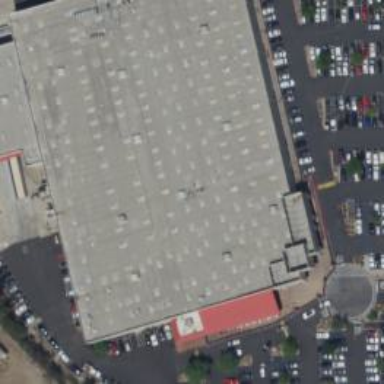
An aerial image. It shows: Commercial building serving as wholesale shop.